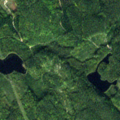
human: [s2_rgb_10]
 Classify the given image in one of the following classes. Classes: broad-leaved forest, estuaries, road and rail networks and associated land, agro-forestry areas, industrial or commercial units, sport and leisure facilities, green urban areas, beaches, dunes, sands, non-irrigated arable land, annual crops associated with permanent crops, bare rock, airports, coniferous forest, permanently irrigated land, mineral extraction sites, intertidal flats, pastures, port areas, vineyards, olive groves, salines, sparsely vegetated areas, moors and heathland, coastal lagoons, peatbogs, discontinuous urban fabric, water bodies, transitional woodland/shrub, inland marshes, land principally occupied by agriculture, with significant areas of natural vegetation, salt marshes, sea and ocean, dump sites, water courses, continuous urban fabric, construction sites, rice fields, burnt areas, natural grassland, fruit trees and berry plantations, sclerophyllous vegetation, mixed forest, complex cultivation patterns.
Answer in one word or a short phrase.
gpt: coniferous forest, mixed forest, transitional woodland/shrub